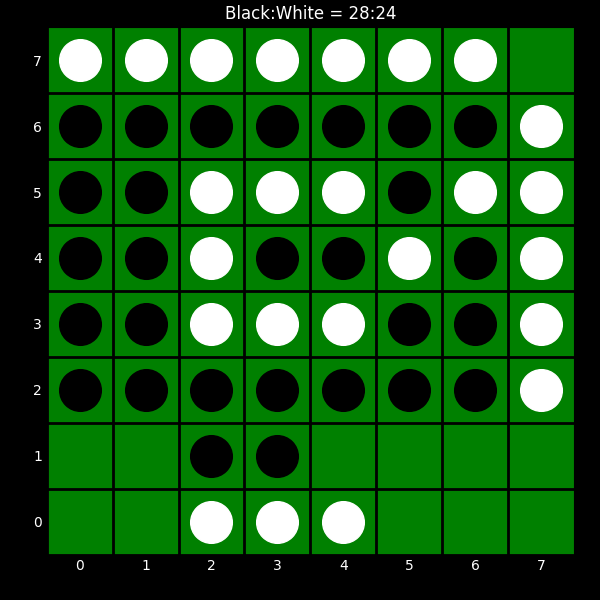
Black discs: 28
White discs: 24